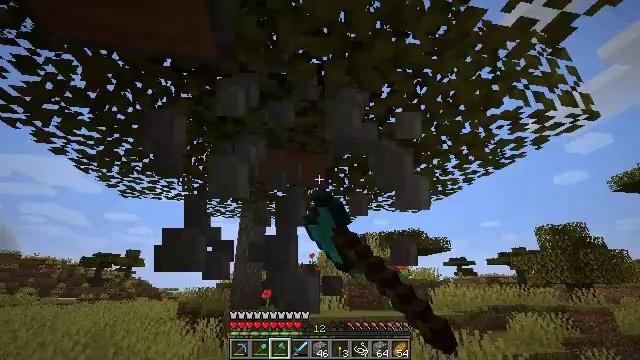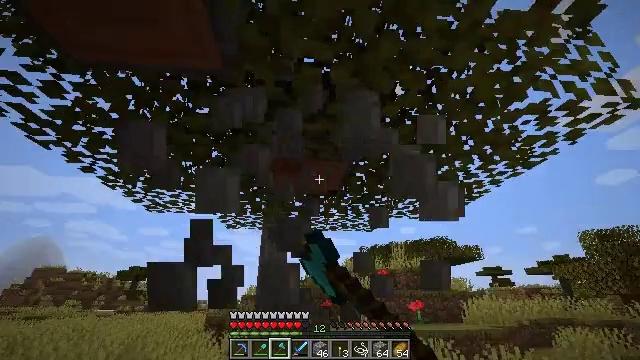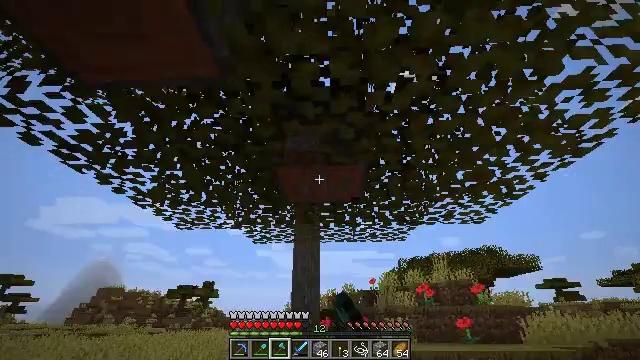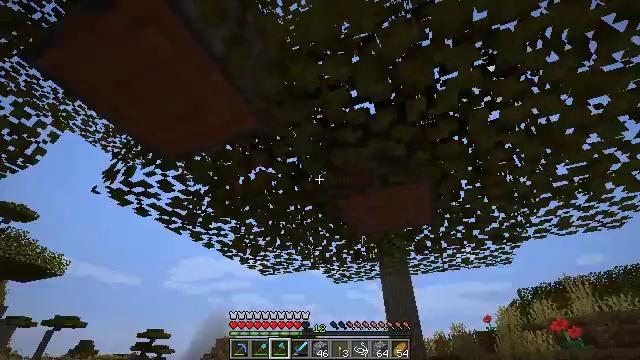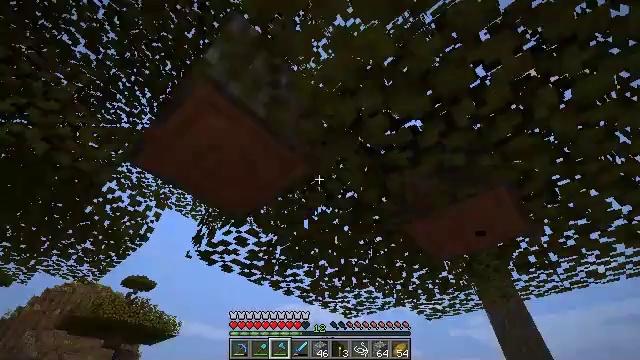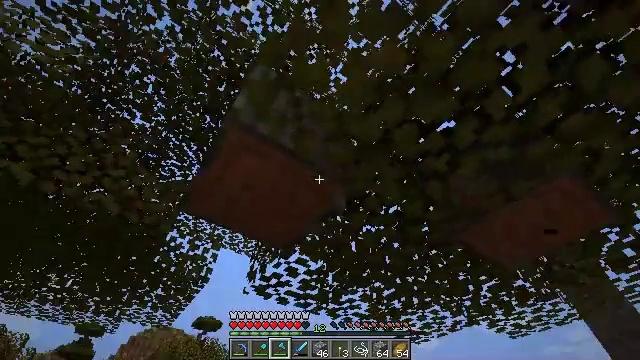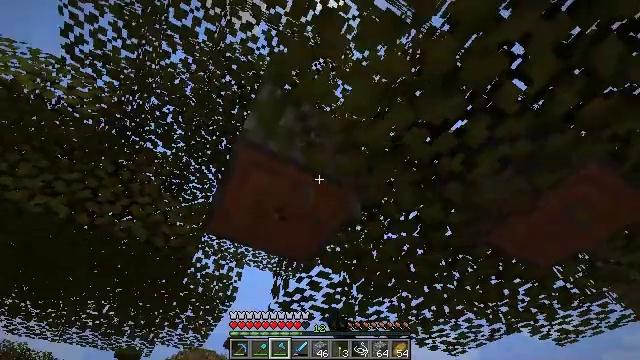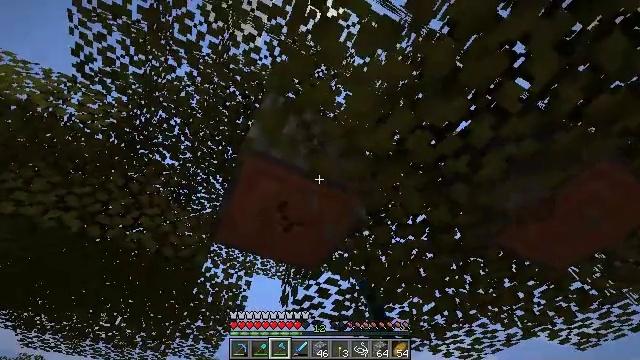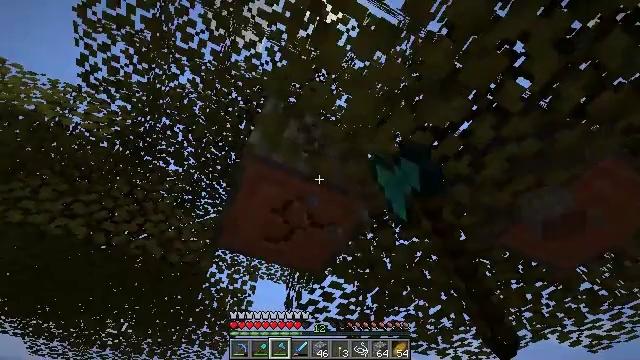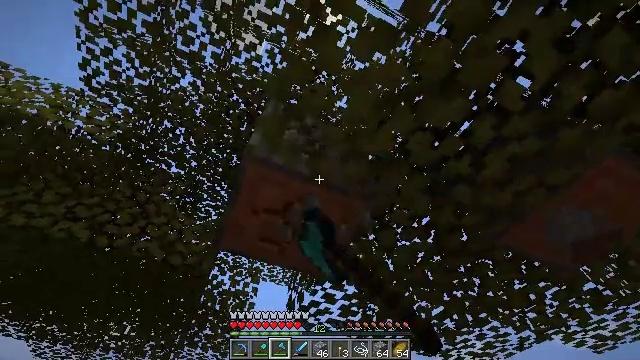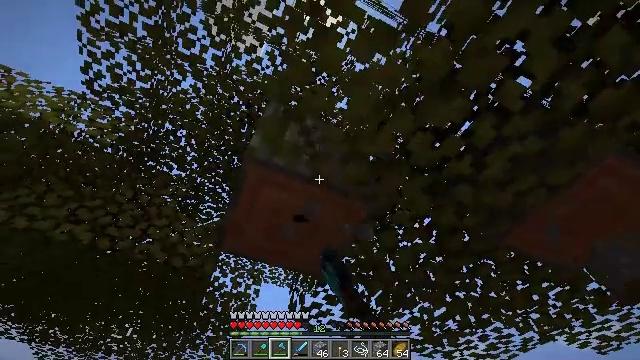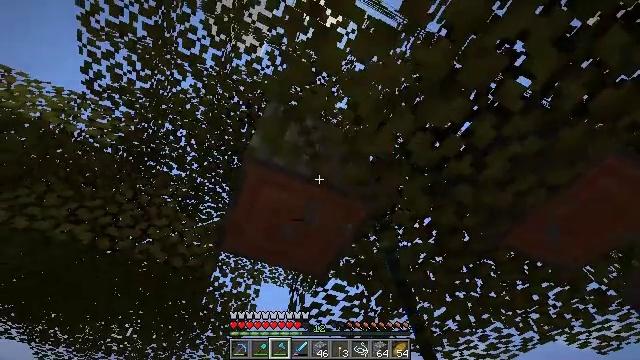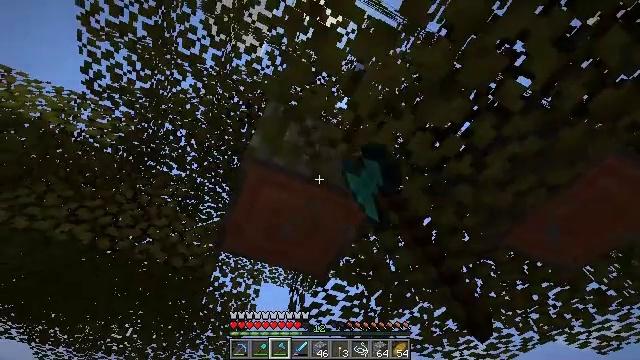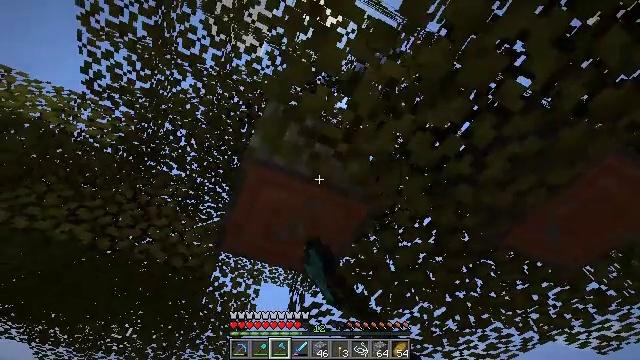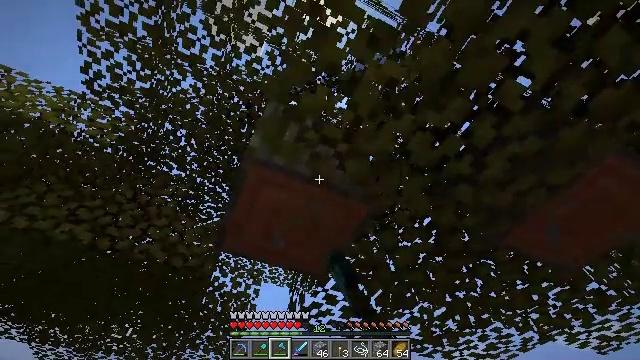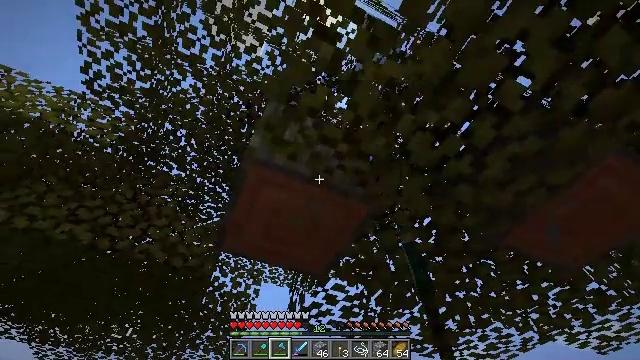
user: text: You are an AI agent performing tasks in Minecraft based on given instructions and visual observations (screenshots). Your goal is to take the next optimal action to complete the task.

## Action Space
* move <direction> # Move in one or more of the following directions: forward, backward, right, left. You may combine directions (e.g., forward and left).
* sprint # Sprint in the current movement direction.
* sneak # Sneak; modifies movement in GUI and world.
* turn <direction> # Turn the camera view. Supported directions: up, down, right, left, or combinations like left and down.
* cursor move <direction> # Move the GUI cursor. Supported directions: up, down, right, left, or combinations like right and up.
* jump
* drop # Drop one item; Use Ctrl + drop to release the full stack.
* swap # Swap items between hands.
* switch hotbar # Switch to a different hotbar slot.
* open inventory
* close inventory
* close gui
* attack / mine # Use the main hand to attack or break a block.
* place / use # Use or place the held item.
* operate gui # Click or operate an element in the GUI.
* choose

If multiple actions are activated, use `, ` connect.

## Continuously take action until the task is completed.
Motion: motion action
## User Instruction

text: Break the acacia leaves to collect them.
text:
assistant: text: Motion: move forward and move right, turn left and up, attack / mine
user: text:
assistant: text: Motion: move forward and move right, turn left and up, attack / mine
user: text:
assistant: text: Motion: turn left and up, attack / mine
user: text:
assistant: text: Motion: turn left and up, attack / mine
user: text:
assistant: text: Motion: turn left and up, attack / mine
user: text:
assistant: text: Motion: turn left and up, attack / mine
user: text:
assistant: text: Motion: turn left and up, attack / mine
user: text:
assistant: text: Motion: turn left, attack / mine
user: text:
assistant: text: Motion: attack / mine
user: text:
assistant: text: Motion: attack / mine
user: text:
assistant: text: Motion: attack / mine
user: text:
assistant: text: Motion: attack / mine
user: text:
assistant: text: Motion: attack / mine
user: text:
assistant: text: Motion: attack / mine
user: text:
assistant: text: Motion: attack / mine
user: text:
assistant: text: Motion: attack / mine
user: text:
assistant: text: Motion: move forward, attack / mine
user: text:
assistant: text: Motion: move forward, attack / mine
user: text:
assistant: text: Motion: move forward, attack / mine
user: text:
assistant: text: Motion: move forward, attack / mine
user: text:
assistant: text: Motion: attack / mine